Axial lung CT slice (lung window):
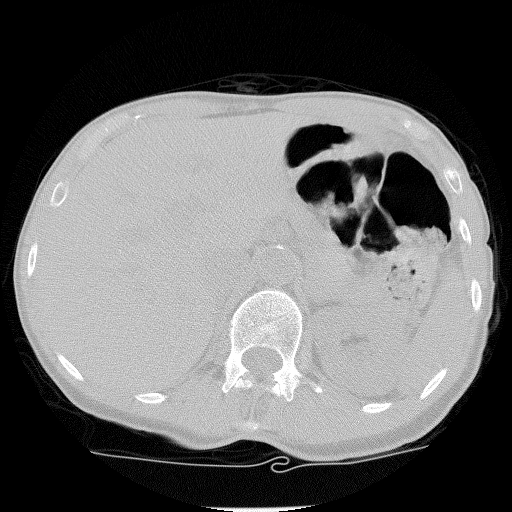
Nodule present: no